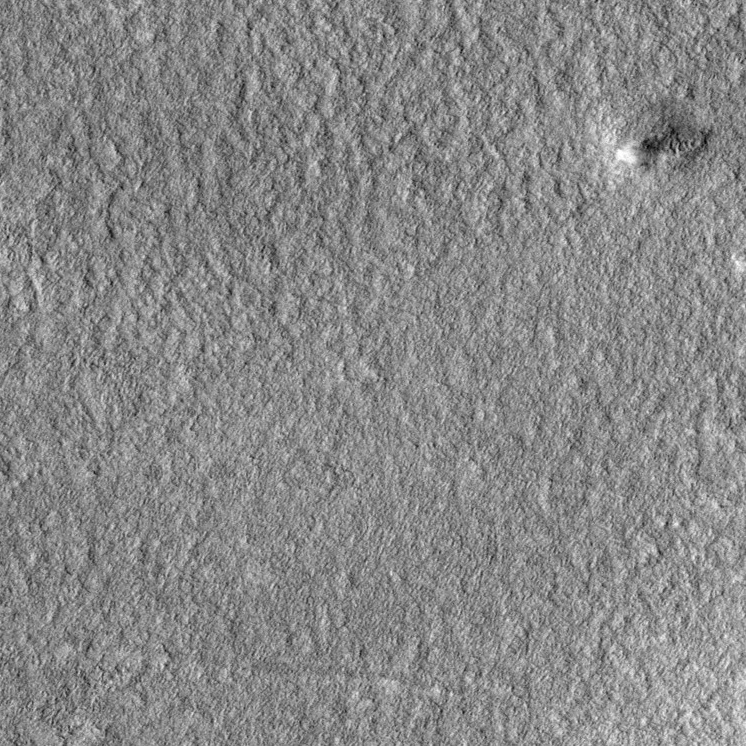
Label: dustdevil